Question: I have a table called source that has multiple derived tables such as account, etc. I have a second table that has a navigation property to that table called Source.
What I'd like to do is filter the results of ActionItemState by the type of the Source then filter based on a property of that inherited table.
Here is an example of what I'm trying to do. I get ". LINQ to Entities only supports casting EDM primitive or enumeration types" when I try the code below. Does anyone know of a way to use OfType or something similar?
'''
query = from a in _actionItemRepository.GetTable()
where a.ActionItemStates.Any(ais => ais.Source is AccountSource && ((AccountSource)ais.Source).AccountId == id)
select a;
'''

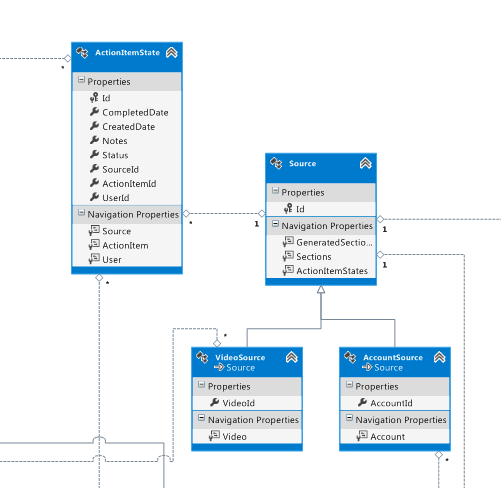
Answer: Try going the other way with it:
'''
var accountSources = db.Sources.OfType<AccountSource>();
var actionItemStates = accountSources.SelectMany(a => a.ActionItemStates);
'''